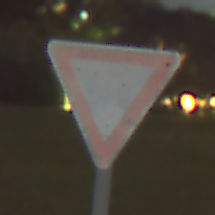
Verkehrszeichen: VorfahrtGewaehren
Umgebung: Outdoor, Suburban
Tageszeit: Night
Wetter: Clear
Licht: Artificial
Jahreszeit: NotSpecified
Kontrast: MediumContrast